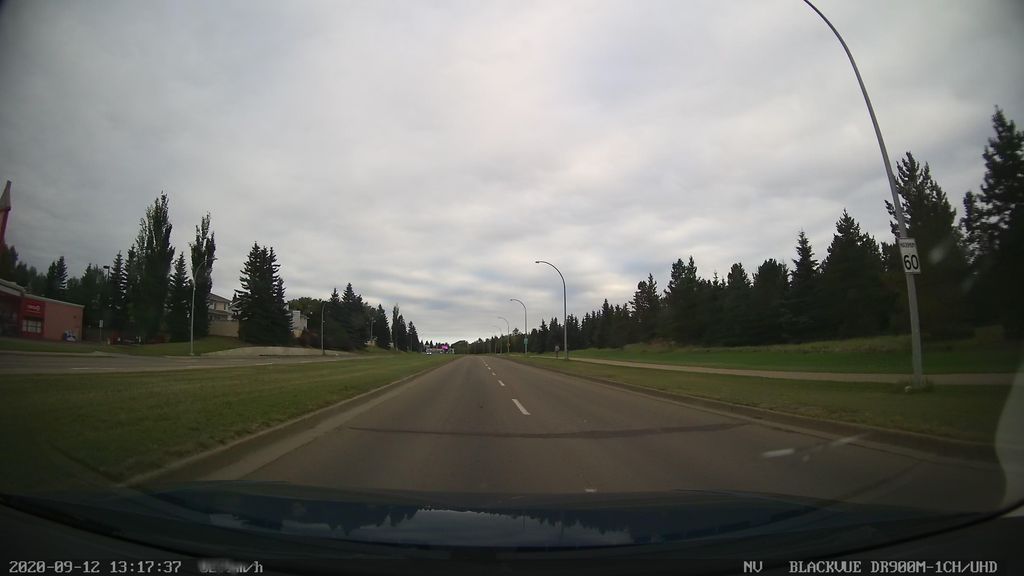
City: edmonton